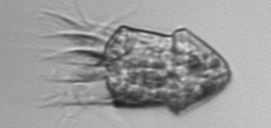
Label: Strombidium_inclinatum